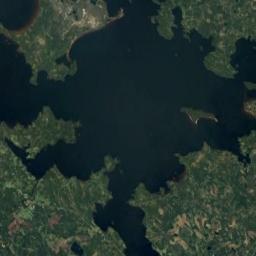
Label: lake